Question: I can't seen to get my menu looking right.

Above, is what it should look like. But I can't get it to look like that. What am I doing wrong?
'''
<ul id="MainMenu">
<li>a</li>
<li>b
<ul>
<li>1</li>
<li>2</li>
</ul>
</li>
<li>c
<ul>
<li>1</li>
<li>2</li>
<li>3</li>
</ul>
</li>
</ul>
#MainMenu {
list-style-type: none;
}
#MainMenu li {
display: inline;
}
'''
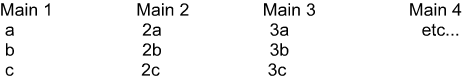
Answer: you need 4steps for that sinceyou have multiple LI in different levels
'''
*{
/* all sector for reset */
padding:0;
margin:0;
}
#MainMenu {
}
#MainMenu >li {
/*level 1 from root*/
}
#MainMenu ul {
}
#MainMenu ul li {
/*level 2 from root*/
}
#MainMenu li {
list-style-type: none;
/*all levels from root*/
}
'''
then for you to see what is happening we first add this css to the first level of LIs
DEMO:<URL>
'''
#MainMenu >li {
display:inline-block;
text-align:center;
border:1px solid;
width:100px;
height:100px;
vertical-align:top;
}
'''
now we add the all selector
<URL>
'''
*{
padding:0;
margin:0;
}
'''

and finally we add padding to all LIs
<URL>
'''
#MainMenu li {
list-style-type: none;
padding-top:6px;
}
'''
and remove the solid border the have what you are looking for
border:1px solid;